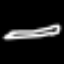
Label: pencil